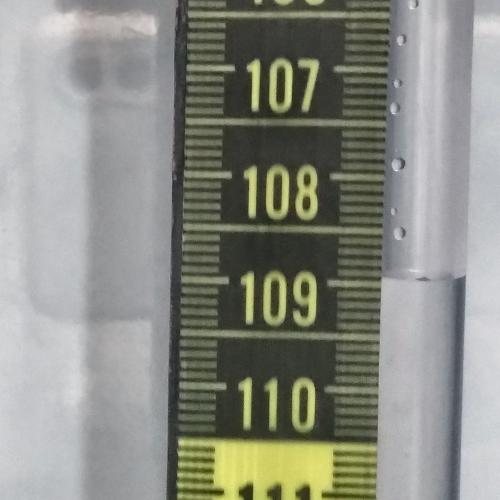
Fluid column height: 109.0 cm